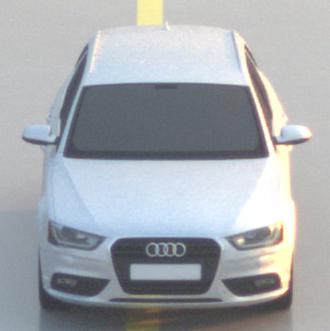
Make: Audi
Model: A4 Avant 1.8 TFSI
Detailed model: A4 (B8) Avant
Model produced from: 2012/02
Model produced until: 2015/04
Doors: 5
Color: white
Road condition: wet road
Daytime: sunrise or sunset
Contrast: medium contrast